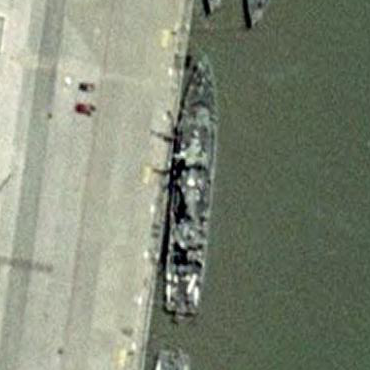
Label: destroyer